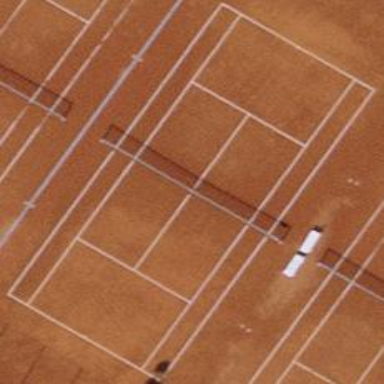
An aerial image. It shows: Tennis court on the leisure land pitch.